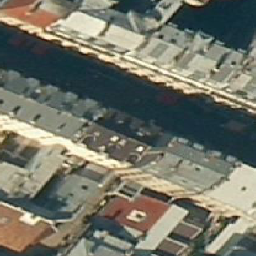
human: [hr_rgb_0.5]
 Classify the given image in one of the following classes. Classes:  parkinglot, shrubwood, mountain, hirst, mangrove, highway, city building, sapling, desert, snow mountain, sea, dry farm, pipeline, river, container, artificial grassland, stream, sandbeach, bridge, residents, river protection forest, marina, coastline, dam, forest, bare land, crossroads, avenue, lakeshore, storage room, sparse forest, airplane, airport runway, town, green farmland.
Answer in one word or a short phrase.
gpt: city building